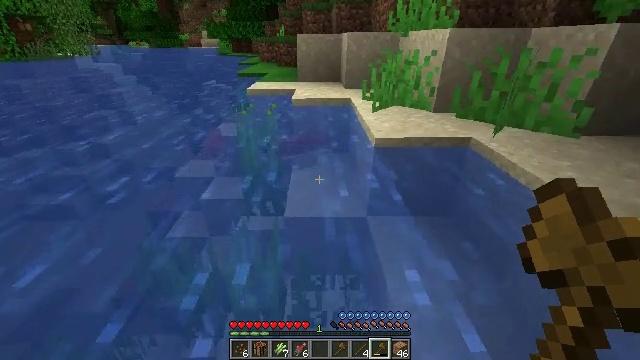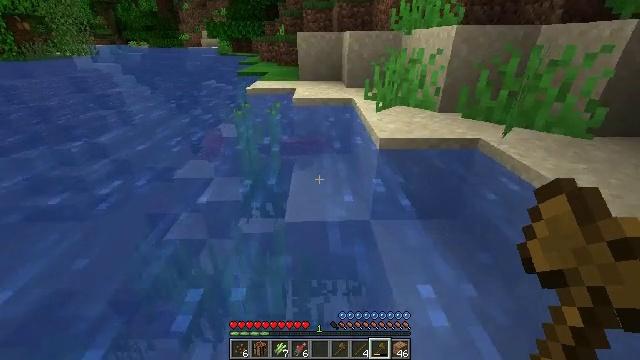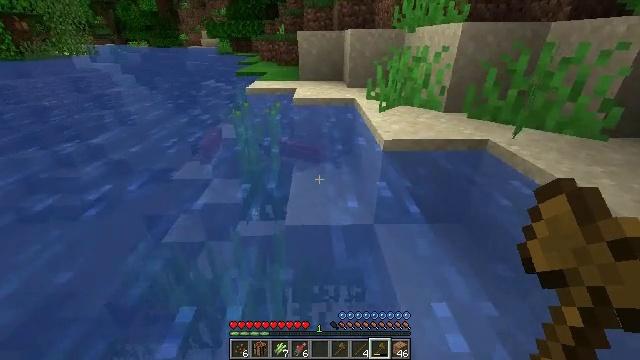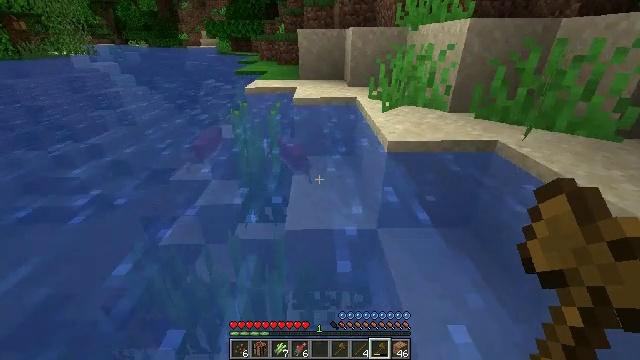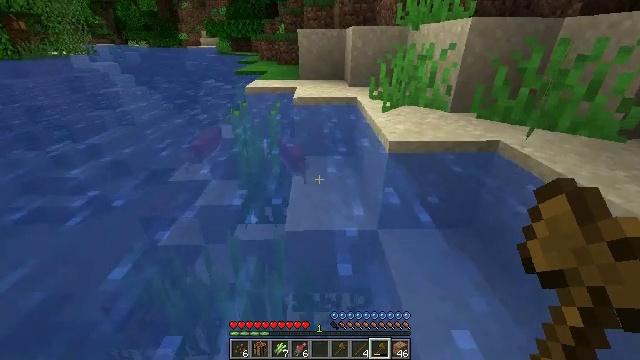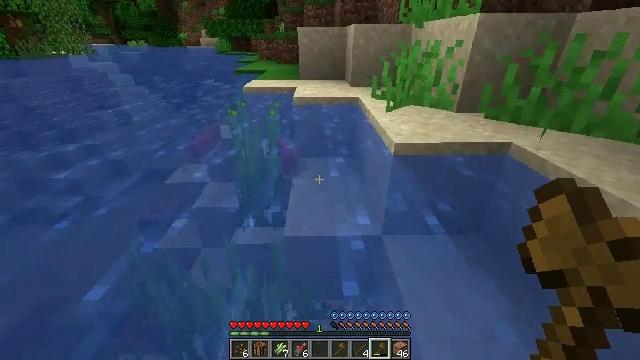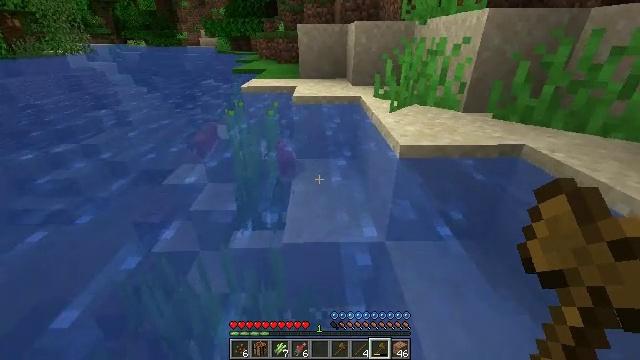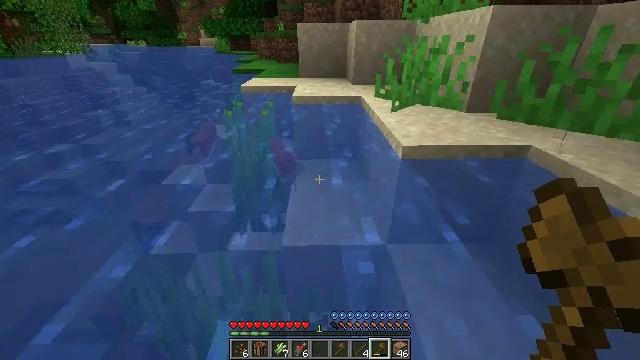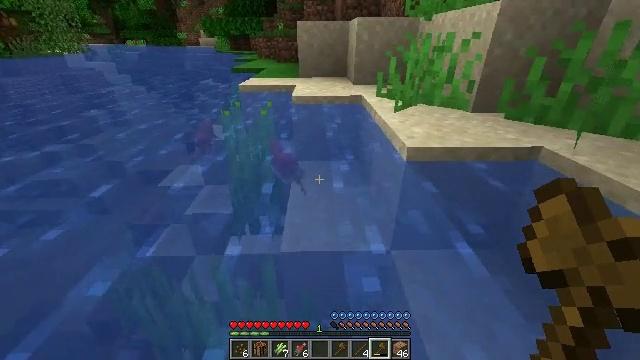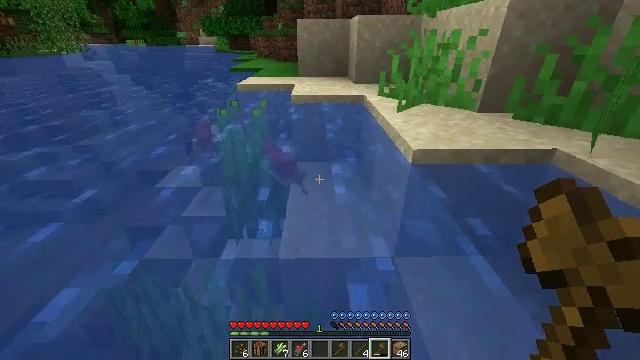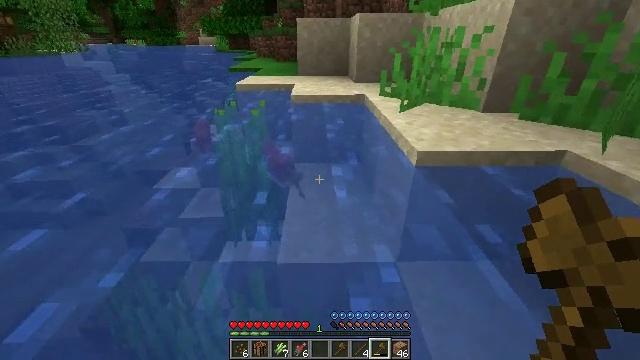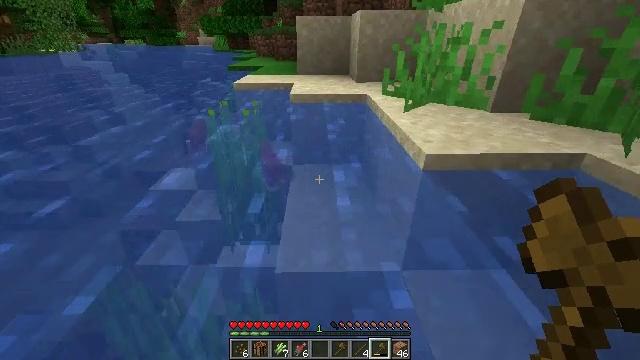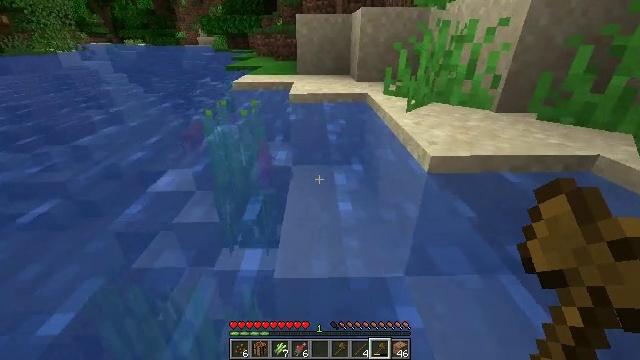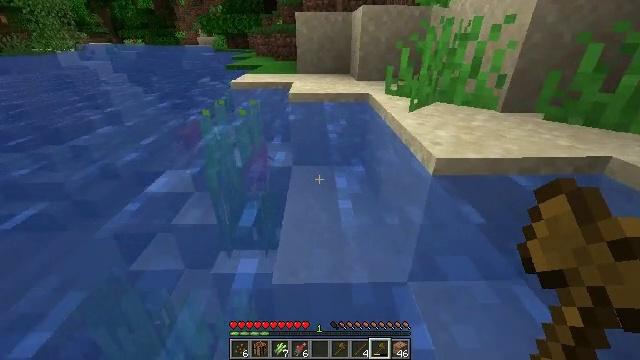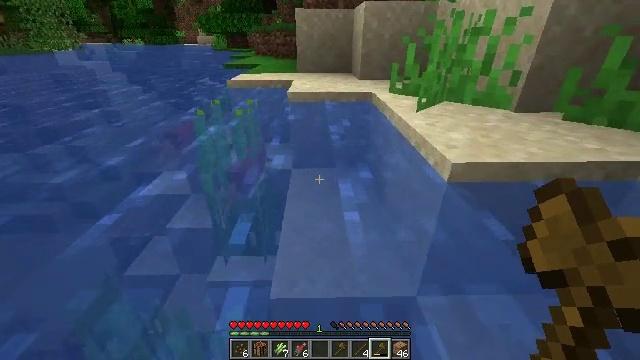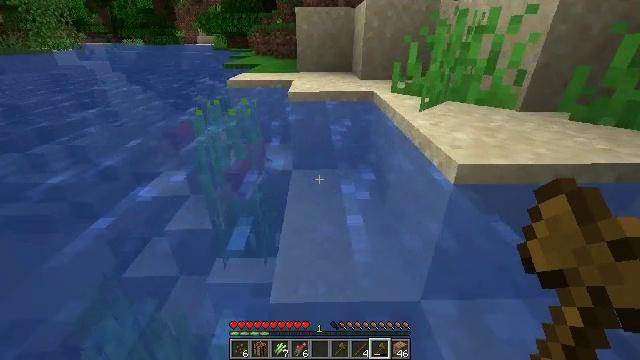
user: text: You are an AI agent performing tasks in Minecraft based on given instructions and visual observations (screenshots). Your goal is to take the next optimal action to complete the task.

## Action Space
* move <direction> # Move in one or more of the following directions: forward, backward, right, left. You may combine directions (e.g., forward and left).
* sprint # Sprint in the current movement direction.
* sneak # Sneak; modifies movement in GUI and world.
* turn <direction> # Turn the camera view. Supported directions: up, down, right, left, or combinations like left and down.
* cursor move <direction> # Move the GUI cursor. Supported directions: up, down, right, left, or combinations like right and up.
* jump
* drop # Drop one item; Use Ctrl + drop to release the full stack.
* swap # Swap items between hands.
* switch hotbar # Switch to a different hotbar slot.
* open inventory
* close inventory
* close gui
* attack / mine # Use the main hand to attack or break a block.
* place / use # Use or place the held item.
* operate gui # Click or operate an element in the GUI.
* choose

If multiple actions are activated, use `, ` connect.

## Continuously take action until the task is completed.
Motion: motion action
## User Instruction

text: Break the tall seagrass.
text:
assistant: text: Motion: move forward
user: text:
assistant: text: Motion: move forward
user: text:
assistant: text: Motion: move forward
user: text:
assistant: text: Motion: move forward
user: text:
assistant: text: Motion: move forward
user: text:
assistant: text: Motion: move forward
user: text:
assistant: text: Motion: move forward
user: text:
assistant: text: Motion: move forward
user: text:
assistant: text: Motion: move forward
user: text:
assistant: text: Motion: move forward
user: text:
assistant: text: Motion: move forward
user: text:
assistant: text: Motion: move forward
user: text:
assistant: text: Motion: move forward
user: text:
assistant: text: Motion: move forward and move left
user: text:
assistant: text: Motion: move forward and move left
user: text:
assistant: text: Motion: move forward and move left, turn left
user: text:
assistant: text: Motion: move forward and move left, turn left
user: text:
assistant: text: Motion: move forward and move left, turn left
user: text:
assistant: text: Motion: move forward and move left, turn left
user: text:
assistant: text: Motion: move forward and move left, turn left
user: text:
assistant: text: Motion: move forward and move left
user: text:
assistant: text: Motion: move forward and move left
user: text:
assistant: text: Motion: move forward and move left
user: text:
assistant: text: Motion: move forward and move left
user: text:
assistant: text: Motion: move forward and move left
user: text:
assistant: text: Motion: move forward and move left
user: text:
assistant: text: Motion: move forward and move left
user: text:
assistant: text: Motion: move forward and move left, sneak
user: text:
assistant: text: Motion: move forward and move left, sneak
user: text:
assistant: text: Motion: move forward, sneak